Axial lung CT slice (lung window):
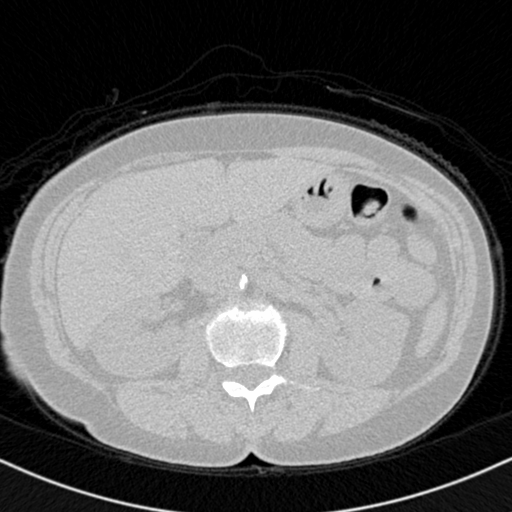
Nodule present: no